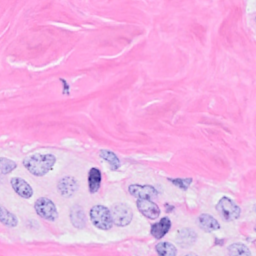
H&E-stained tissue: Breast